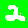
Digit: 2